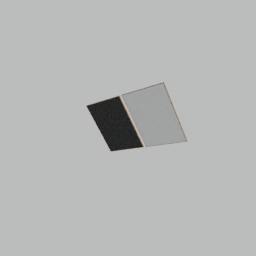
Label: decoration